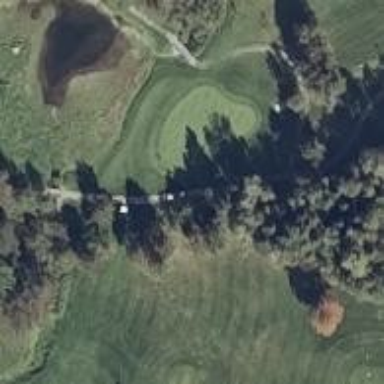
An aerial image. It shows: Path used for both walking and golf.